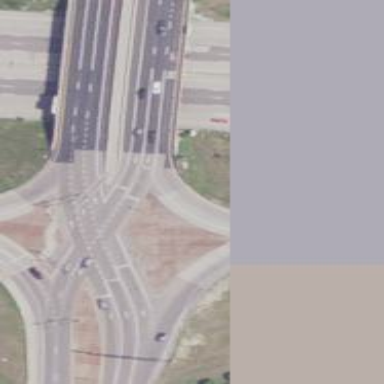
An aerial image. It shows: Tertiary road leading to diverging diamond interchange (DDI) junction.